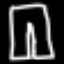
Label: pants